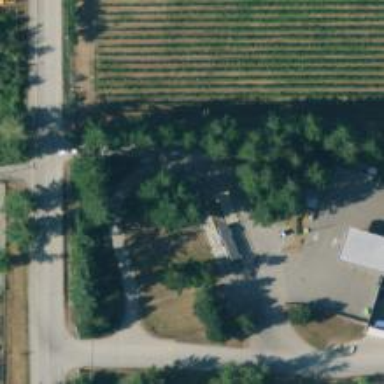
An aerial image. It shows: Weighbridge facility.